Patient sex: F
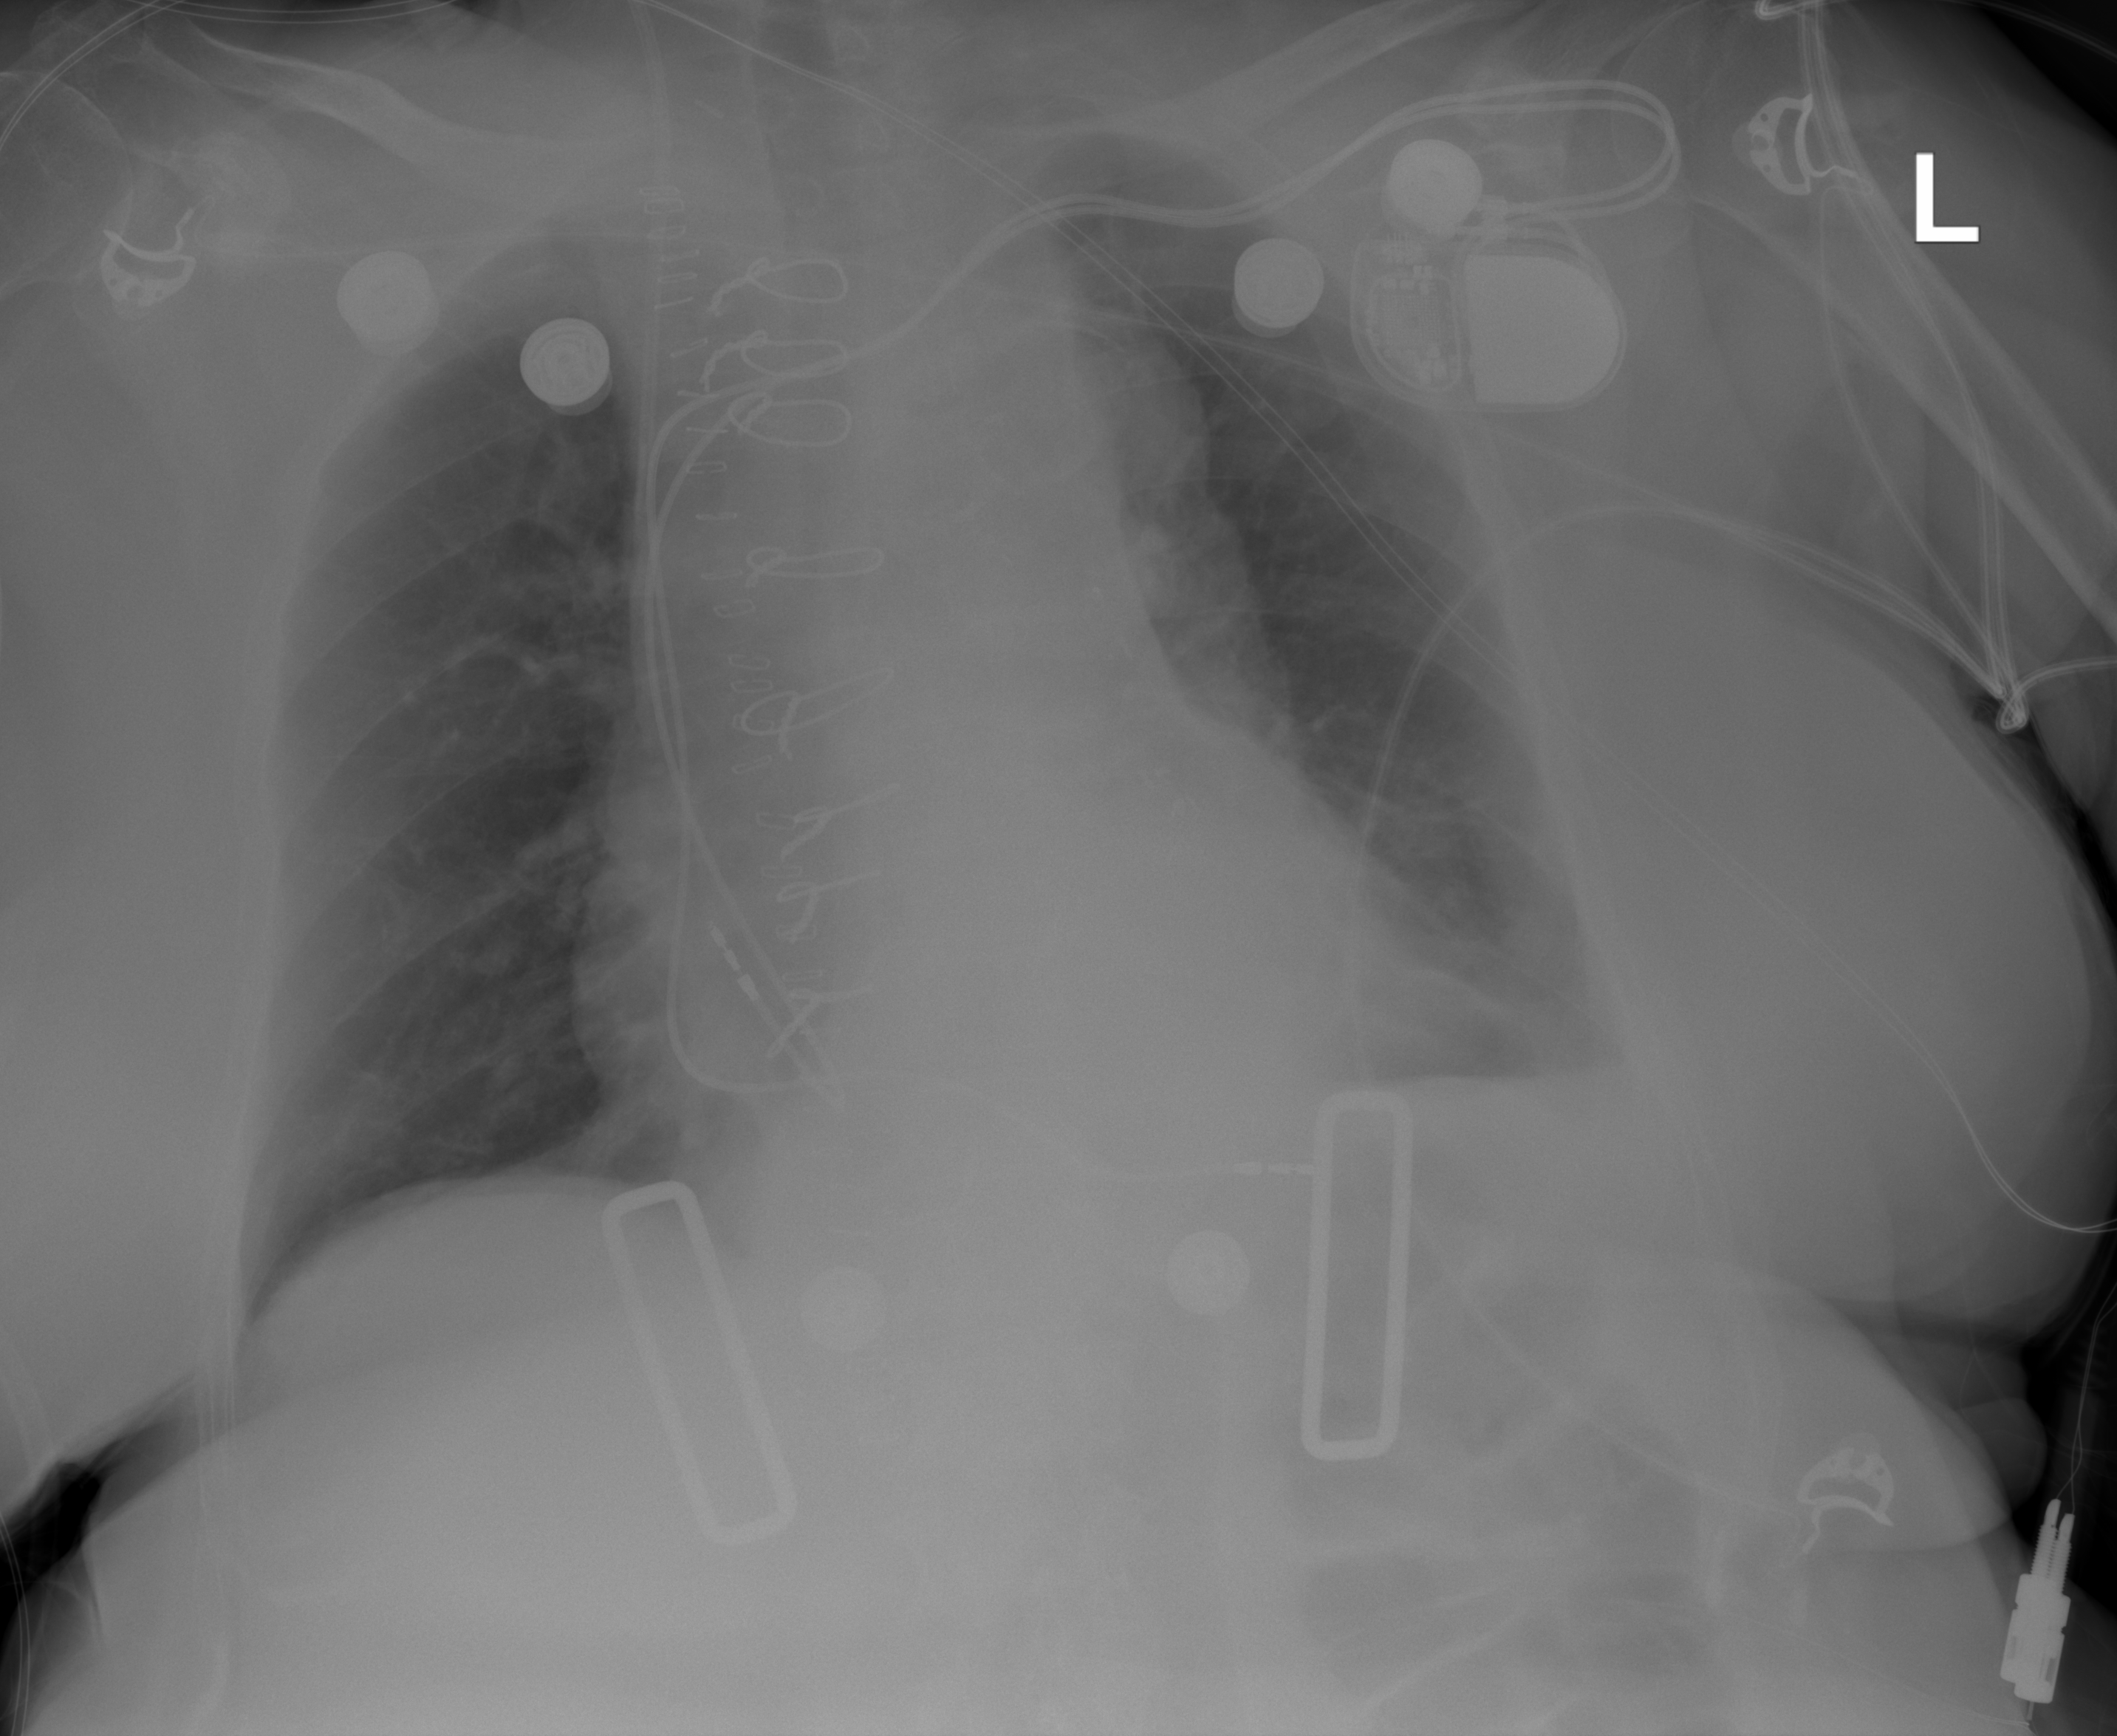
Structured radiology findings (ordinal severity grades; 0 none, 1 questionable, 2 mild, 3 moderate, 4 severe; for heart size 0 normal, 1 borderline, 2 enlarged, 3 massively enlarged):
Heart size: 2
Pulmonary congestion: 0
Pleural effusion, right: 0
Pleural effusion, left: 2
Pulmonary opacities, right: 0
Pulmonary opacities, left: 0
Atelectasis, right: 0
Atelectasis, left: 2